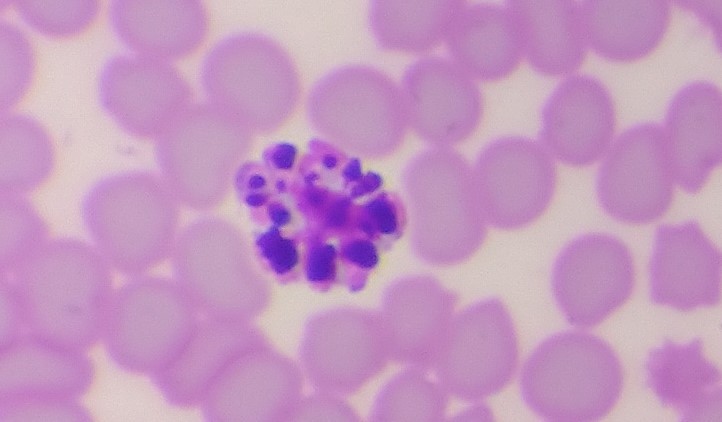
White blood cell type: Basophil